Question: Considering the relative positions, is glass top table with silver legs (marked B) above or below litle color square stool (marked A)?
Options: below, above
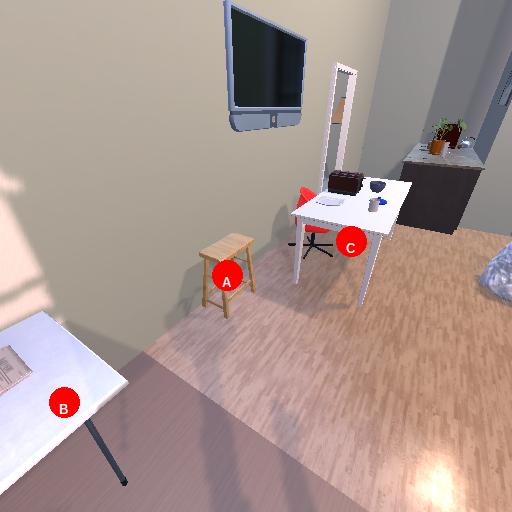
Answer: below